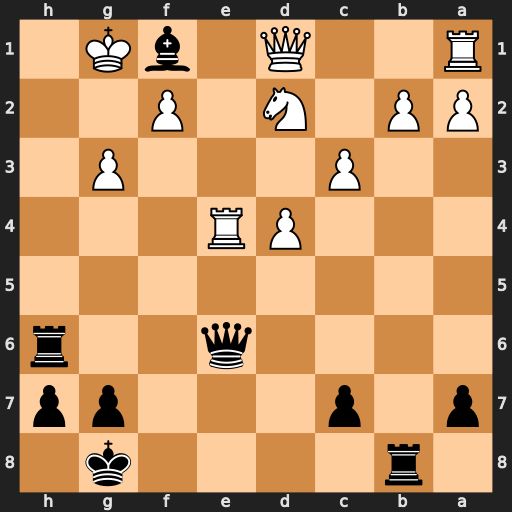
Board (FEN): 1r4k1/p1p3pp/4q2r/8/3PR3/2P3P1/PP1N1P2/R2Q1bK1
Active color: b
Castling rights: -
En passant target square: -
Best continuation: Rh1+ Kxh1 Qh3+ Kg1 Qg2#